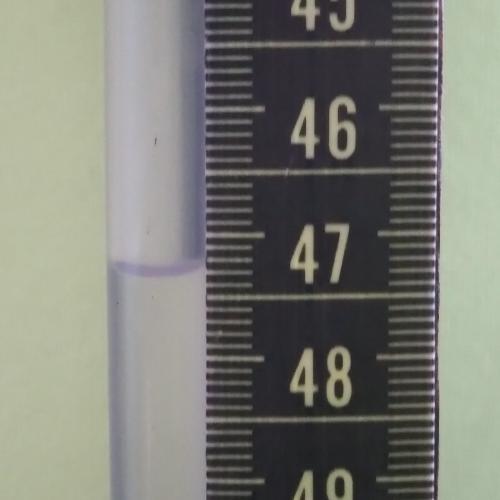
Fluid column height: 47.3 cm